Field crop: maize
Growth stage: 1
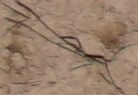
Species: lolium